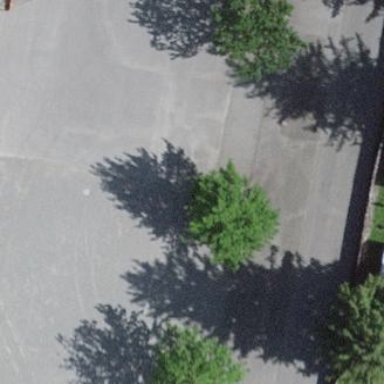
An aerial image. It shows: Parking lane for vehicles.